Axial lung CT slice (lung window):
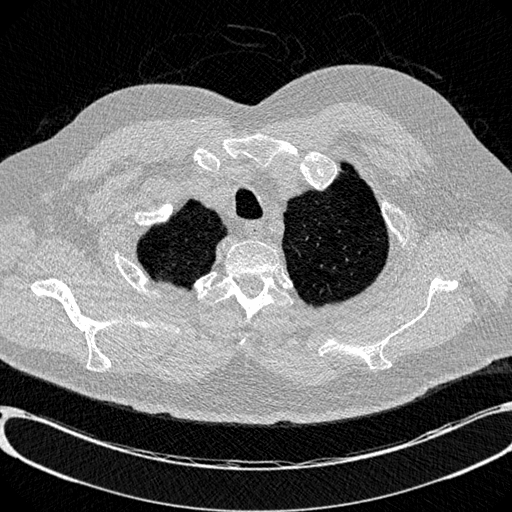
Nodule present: no